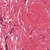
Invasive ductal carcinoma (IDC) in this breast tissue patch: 0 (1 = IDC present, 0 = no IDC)